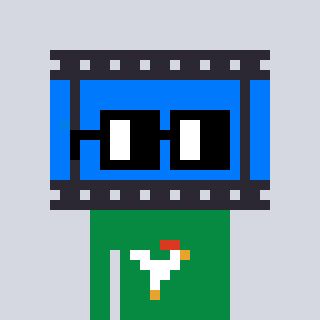
a pixel art character with square black glasses, a film strip-shaped head and a green-colored body on a cool background